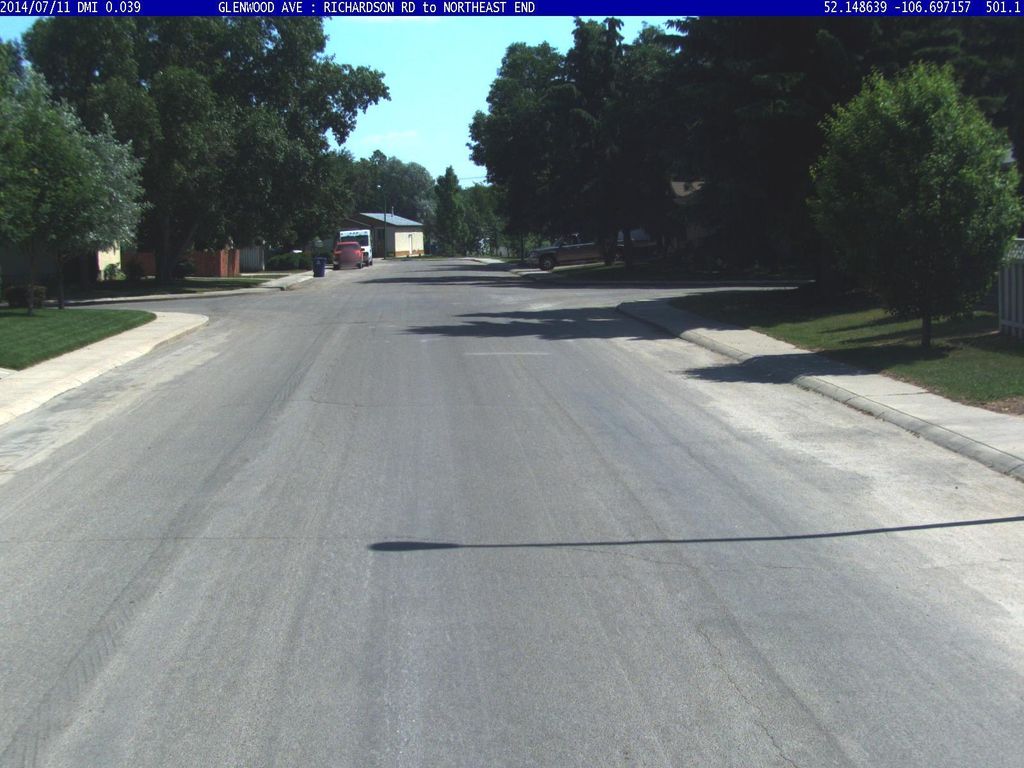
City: saskatoon